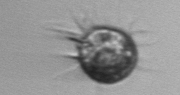
Label: Ciliophora